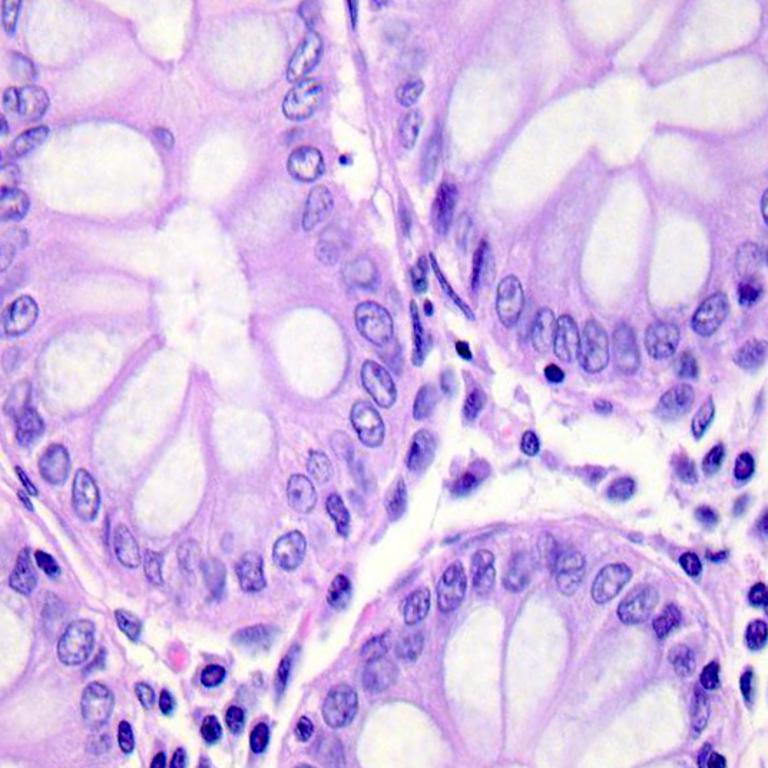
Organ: colon
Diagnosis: benign